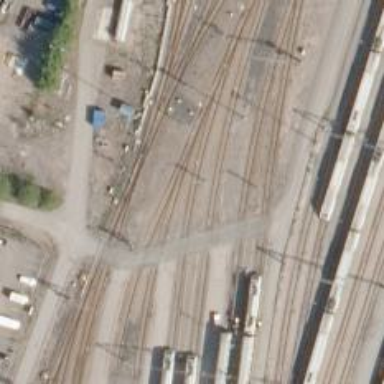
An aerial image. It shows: Railway signal.